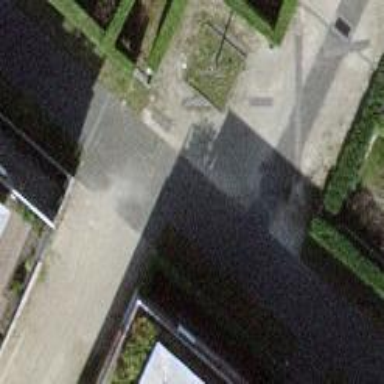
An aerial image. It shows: Pedestrian road made of paving stones.